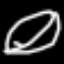
Label: leaf